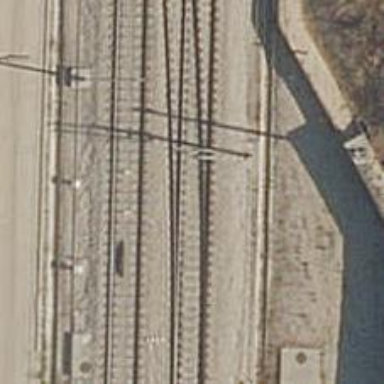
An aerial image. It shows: Railway track with contact line for electrification.